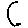
Label: moon